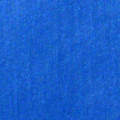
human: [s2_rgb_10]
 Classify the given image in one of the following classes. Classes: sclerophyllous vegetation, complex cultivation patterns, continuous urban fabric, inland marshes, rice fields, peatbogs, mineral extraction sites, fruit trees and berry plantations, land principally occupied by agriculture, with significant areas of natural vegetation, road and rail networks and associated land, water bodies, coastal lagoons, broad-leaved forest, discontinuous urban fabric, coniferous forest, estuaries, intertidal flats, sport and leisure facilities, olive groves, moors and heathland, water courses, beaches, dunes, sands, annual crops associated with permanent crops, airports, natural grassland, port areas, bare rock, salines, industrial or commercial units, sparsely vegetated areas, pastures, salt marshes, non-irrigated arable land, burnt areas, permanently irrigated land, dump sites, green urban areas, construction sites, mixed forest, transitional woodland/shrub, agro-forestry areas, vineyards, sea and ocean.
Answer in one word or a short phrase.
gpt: sea and ocean